Field crop: tomato
Growth stage: 1
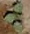
Species: solanum